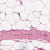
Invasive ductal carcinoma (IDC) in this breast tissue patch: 0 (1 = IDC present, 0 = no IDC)